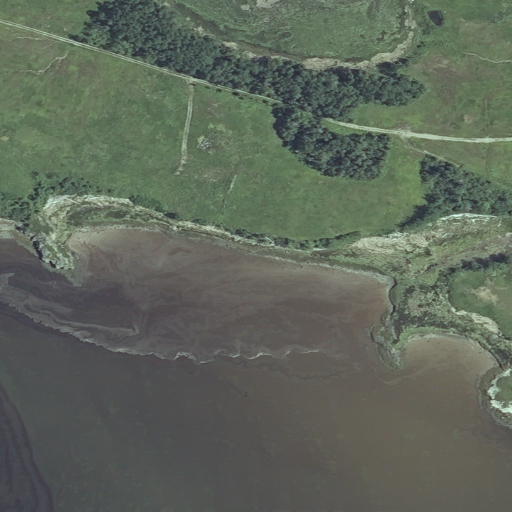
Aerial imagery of cliff(s) in Maine named The Rim containing open water, herbaceous wetlands, grassland, low intensity development, shrub, cultivated crops, open development, medium intensity development, and barren land